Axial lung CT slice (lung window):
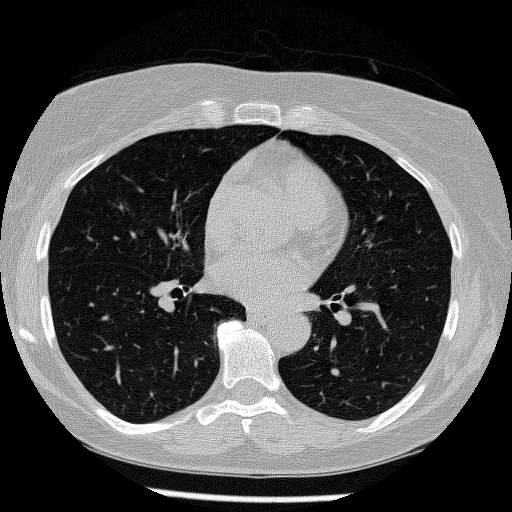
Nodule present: no